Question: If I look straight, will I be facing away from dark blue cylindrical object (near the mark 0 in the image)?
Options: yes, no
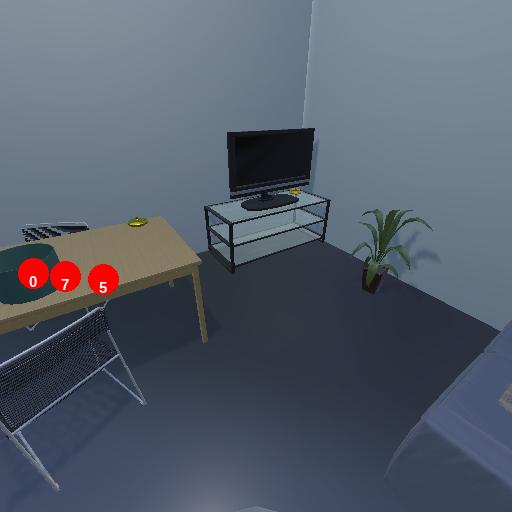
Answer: yes